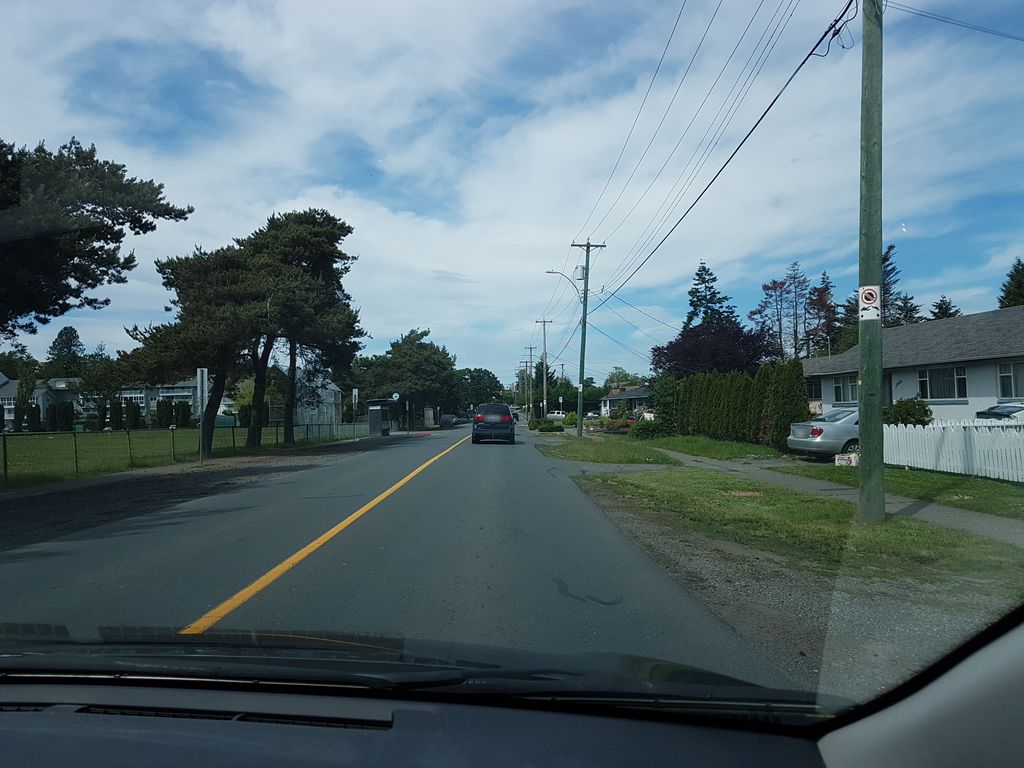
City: victoria